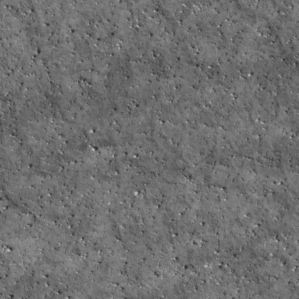
Label: non_frost